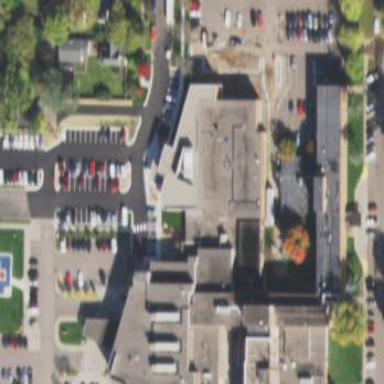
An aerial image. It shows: Hospital providing healthcare services.